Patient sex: M
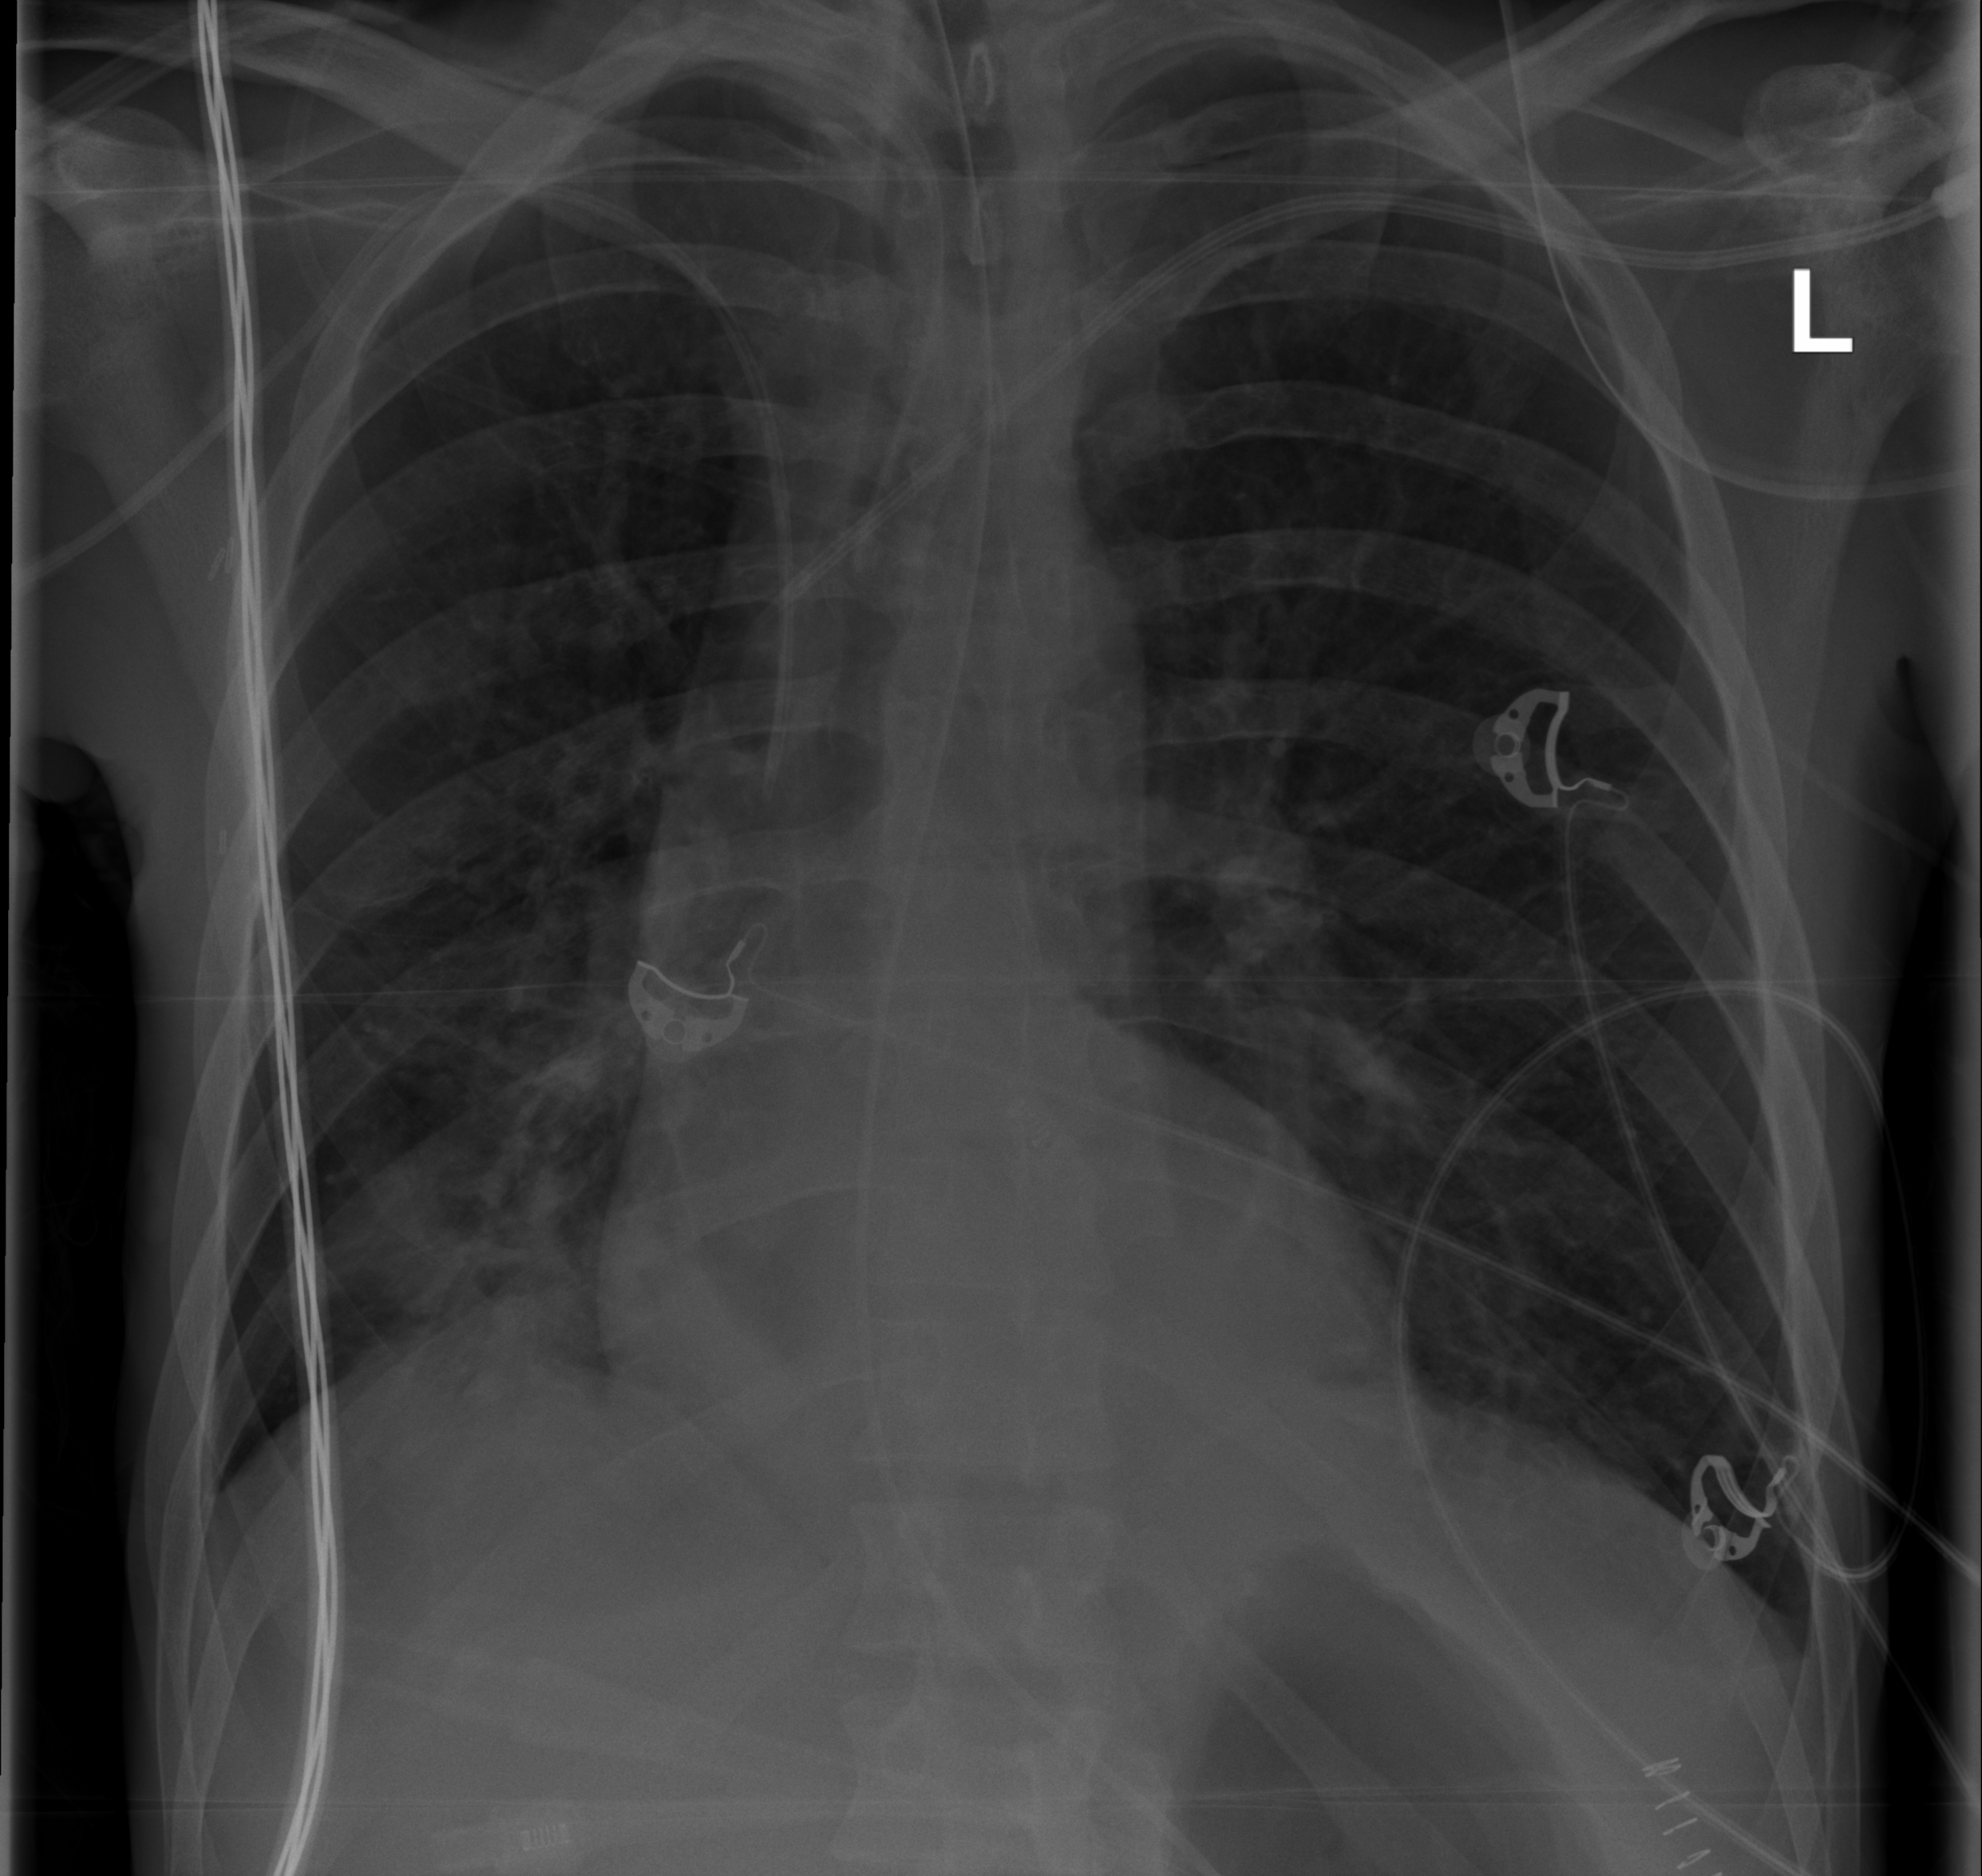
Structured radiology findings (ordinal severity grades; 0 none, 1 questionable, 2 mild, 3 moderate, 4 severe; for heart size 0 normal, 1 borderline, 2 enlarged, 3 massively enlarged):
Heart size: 0
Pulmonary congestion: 0
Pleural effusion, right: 0
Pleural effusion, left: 2
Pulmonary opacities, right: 2
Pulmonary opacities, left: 0
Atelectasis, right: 2
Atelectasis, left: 2